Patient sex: F
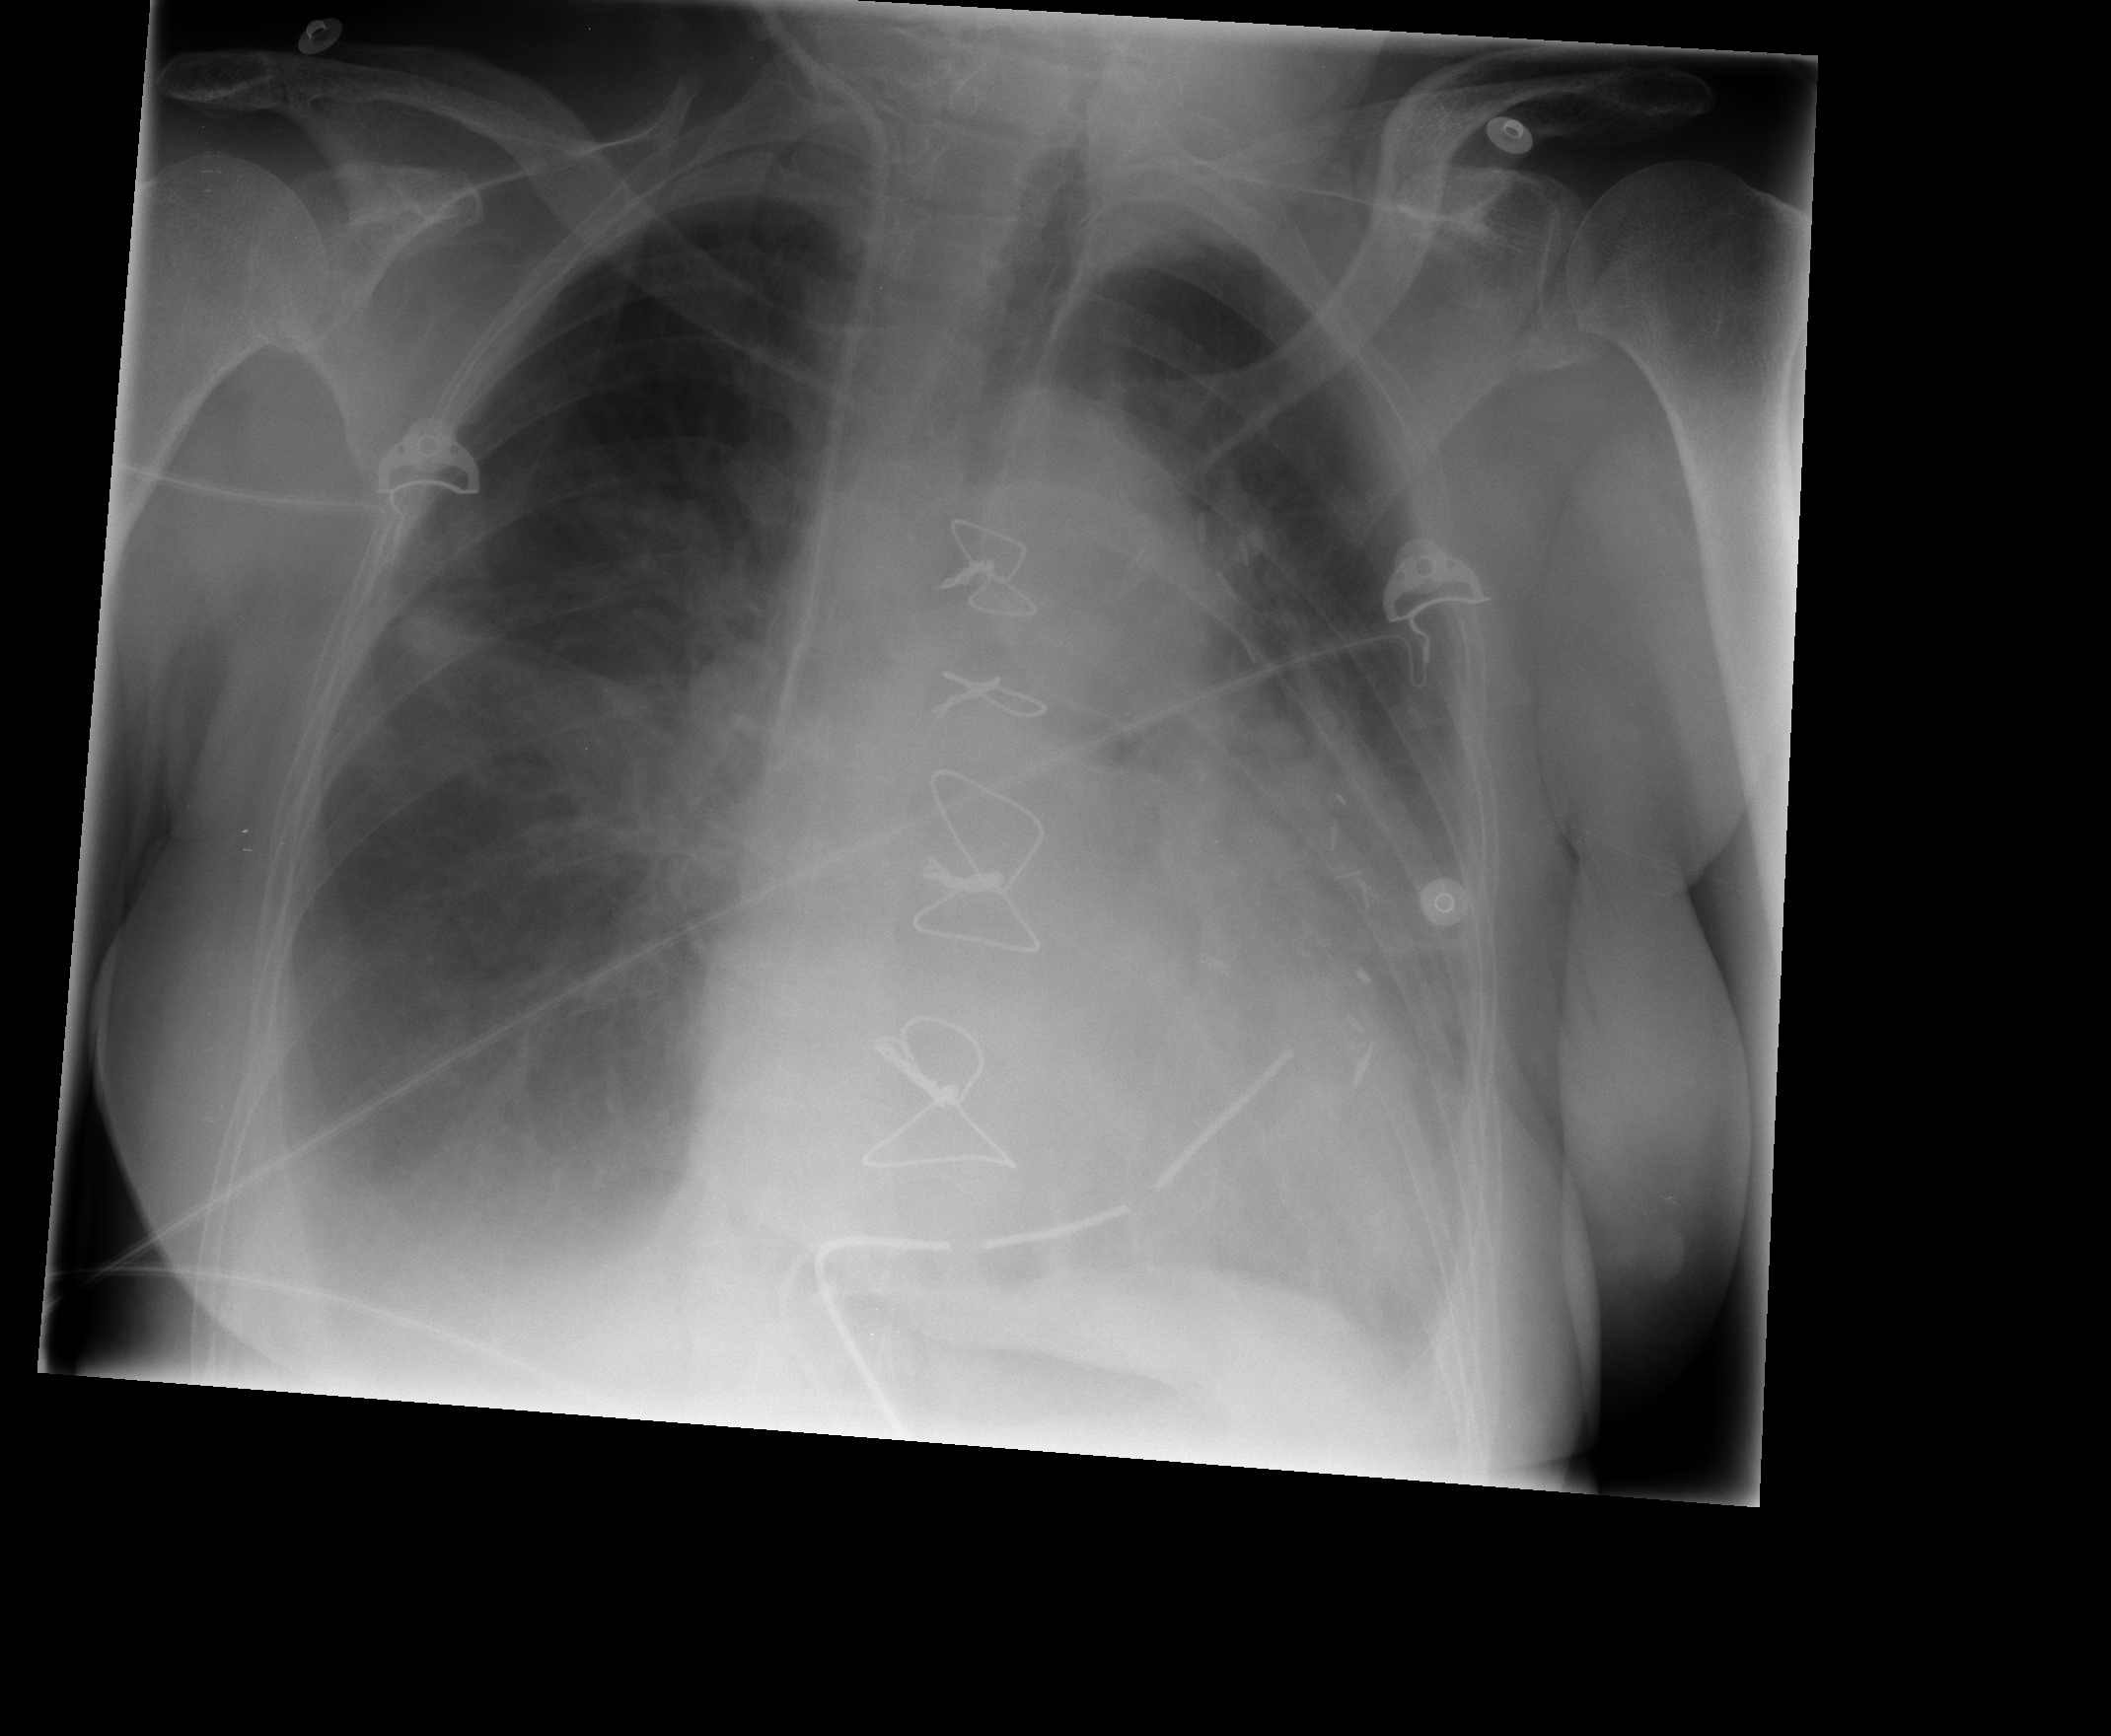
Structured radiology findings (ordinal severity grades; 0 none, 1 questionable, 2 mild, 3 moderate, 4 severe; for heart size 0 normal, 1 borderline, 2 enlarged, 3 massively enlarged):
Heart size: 2
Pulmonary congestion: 2
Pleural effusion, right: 2
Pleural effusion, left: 2
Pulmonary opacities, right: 1
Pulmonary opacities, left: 1
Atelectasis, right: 2
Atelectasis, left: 2